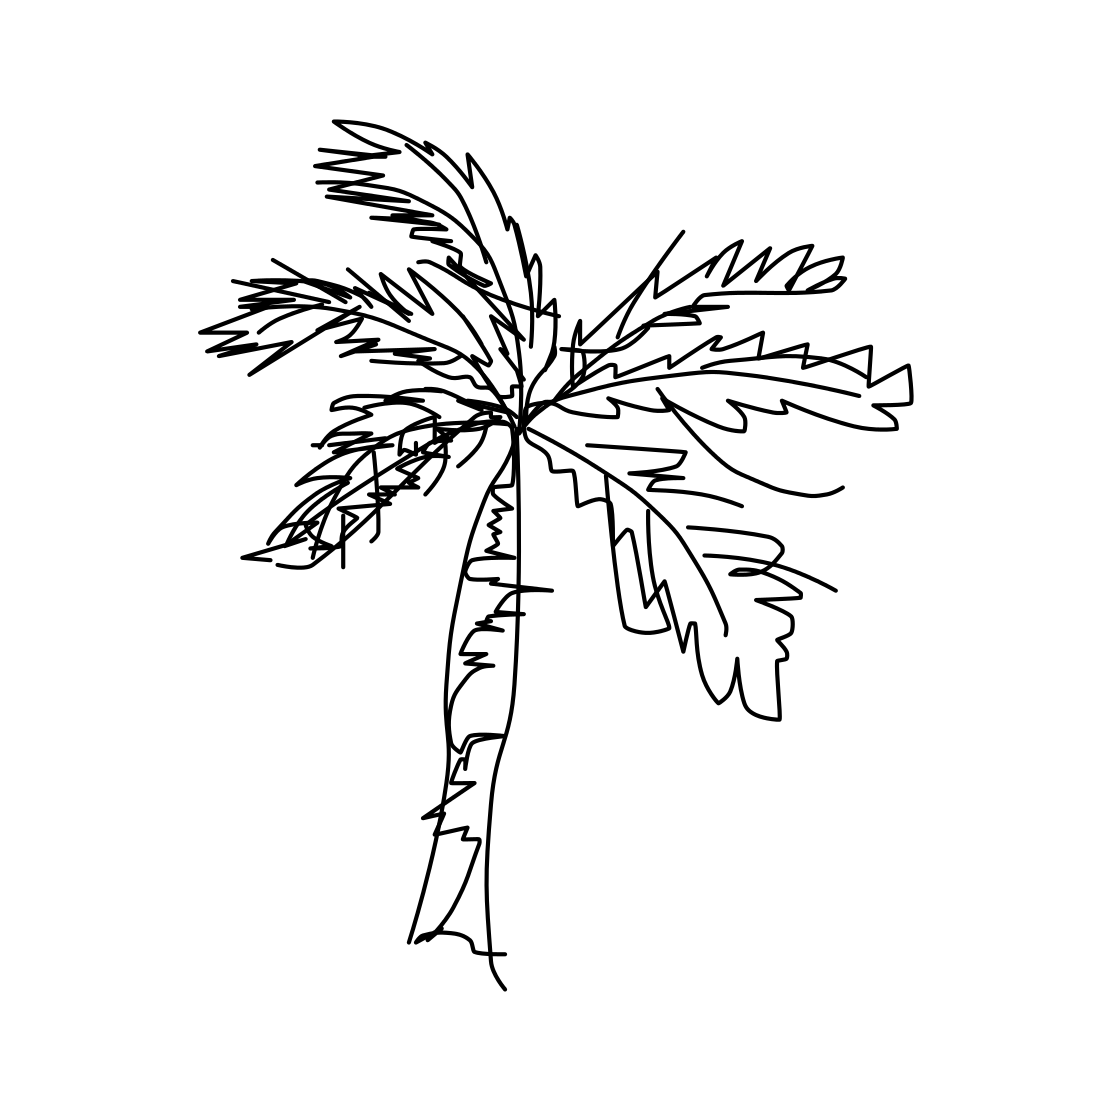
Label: palm tree